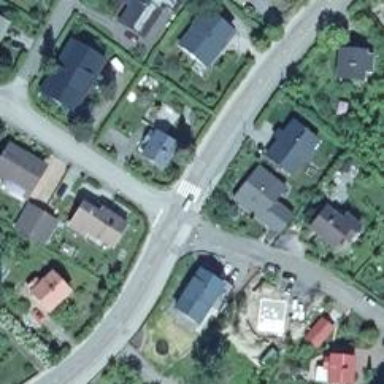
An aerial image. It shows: Uncontrolled crossing on the road.